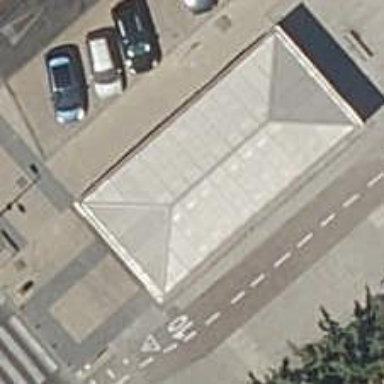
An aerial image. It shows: Subway entrance.